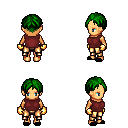
a pixel art fantasy rpg character, female body template, human, tanned skin, maroon sleeveless shirt, gold greaves, green parted hairstyle, gold gloves, black slippers, four views (front, back, left, right), 2x2 character sprite sheet, small pixel art, hard edges, no anti-aliasing